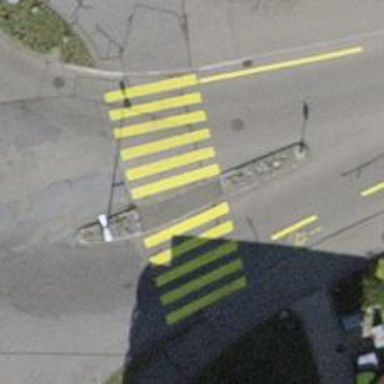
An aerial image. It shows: Marked pedestrian crossing with zebra designation and central island.